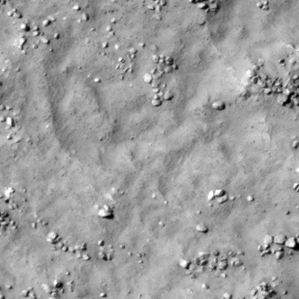
Label: non_frost